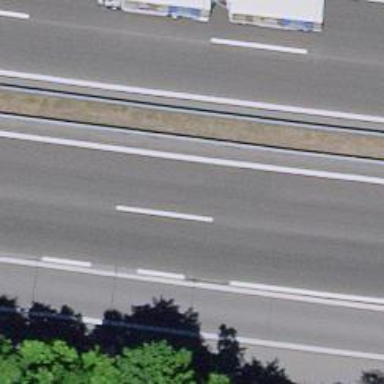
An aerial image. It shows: Motorway junction.